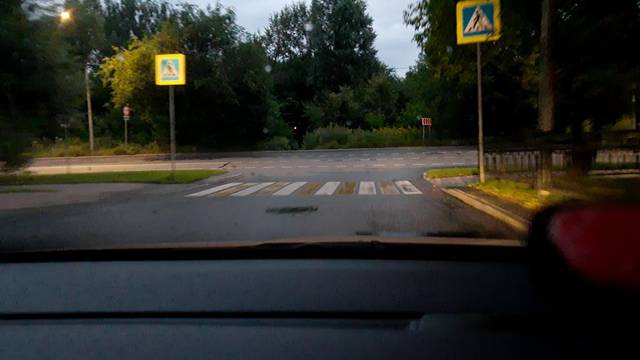
Region: Russia
Coordinates: 55.818, 37.402